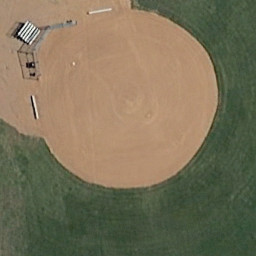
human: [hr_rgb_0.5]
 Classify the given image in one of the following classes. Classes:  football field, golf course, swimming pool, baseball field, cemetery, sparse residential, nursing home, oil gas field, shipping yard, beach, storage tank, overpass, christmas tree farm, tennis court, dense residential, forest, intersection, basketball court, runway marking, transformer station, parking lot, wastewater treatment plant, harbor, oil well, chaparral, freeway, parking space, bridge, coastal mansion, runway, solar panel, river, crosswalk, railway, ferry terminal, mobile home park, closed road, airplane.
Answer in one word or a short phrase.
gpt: baseball field